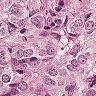
Metastatic tissue present: yes